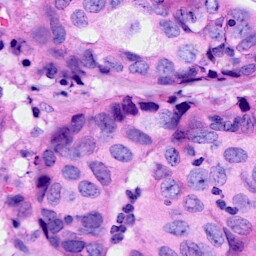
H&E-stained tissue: Breast